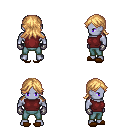
a pixel art fantasy rpg character, male body template, dark elf, purple skin, maroon sleeveless shirt, teal pants, light blonde loose hair, metal gloves, brown slippers, four views (front, back, left, right), 2x2 character sprite sheet, small pixel art, hard edges, no anti-aliasing